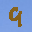
Label: 9